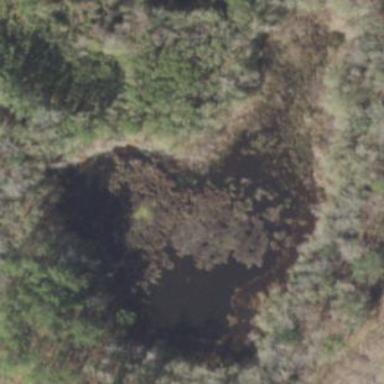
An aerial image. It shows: Marshy wetland area.